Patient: sex F, age 52
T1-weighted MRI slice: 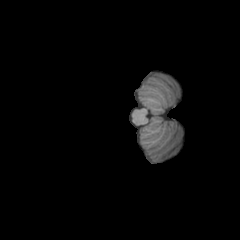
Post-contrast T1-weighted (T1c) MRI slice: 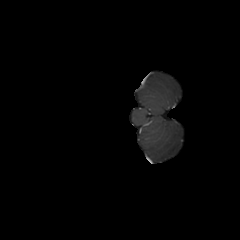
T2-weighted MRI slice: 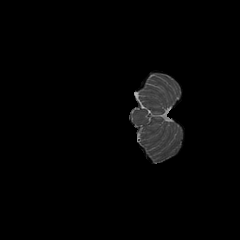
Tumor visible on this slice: no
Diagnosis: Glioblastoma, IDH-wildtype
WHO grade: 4